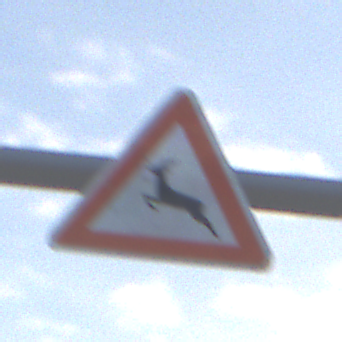
Verkehrszeichen: WildwechselRechts
Umgebung: Outdoor, Nature
Tageszeit: SunriseSunset
Wetter: PartlyCloudy
Licht: Natural
Jahreszeit: NotSpecified
Kontrast: HighContrast